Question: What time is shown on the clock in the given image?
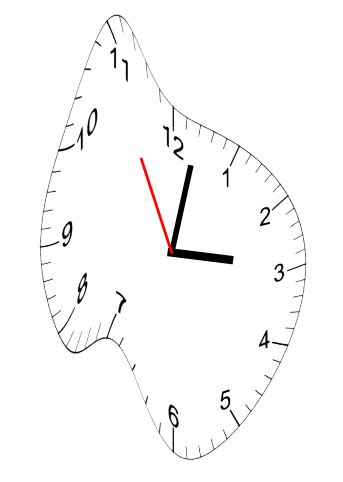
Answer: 03:01:55